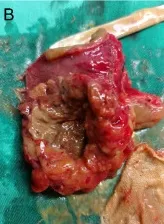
Gross examination of the surgical specimen demonstrated a 6 x 6 x 5-cm, approximately spherical mass of fibrous hyperplasia adherent to the jejunal wall.
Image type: medical_photograph (other_medical_photograph)